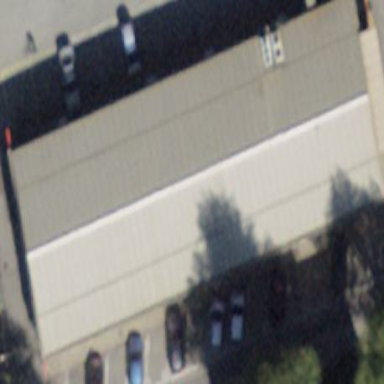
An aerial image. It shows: Supermarket building.